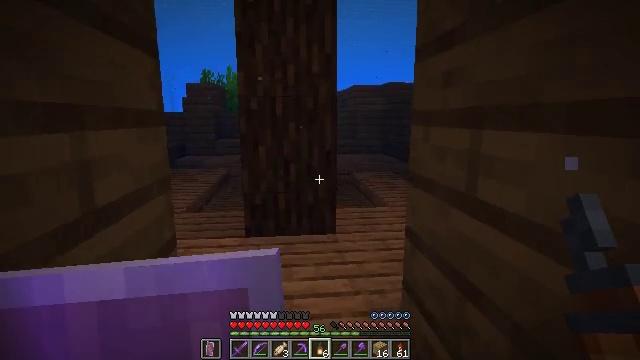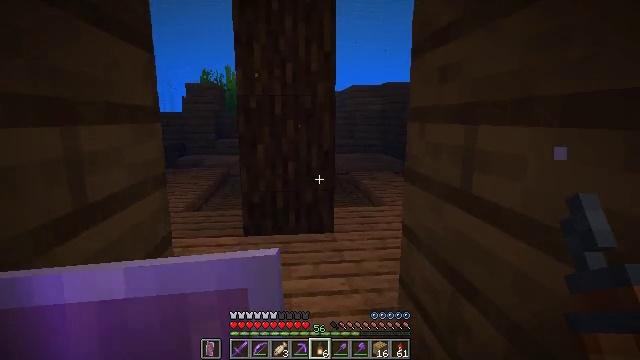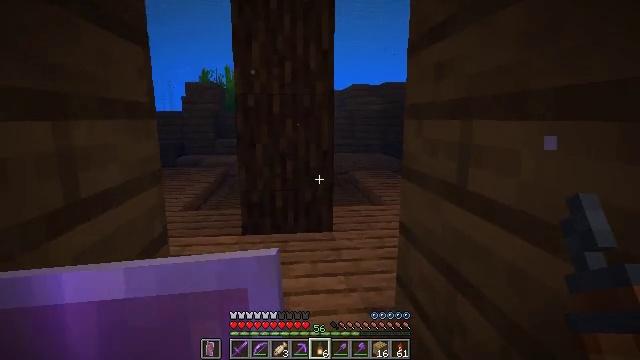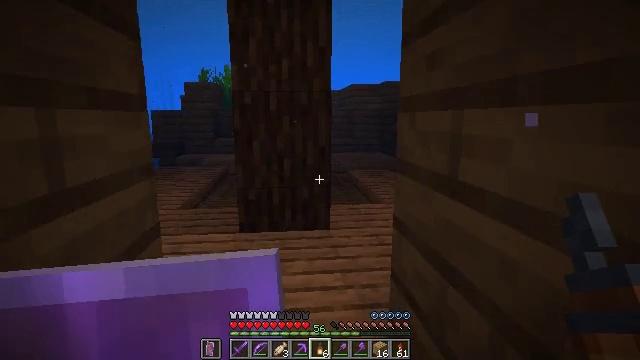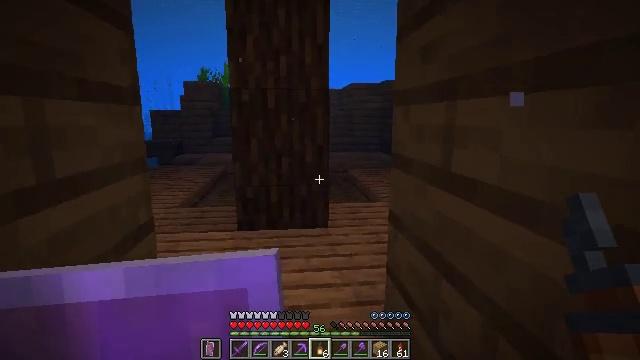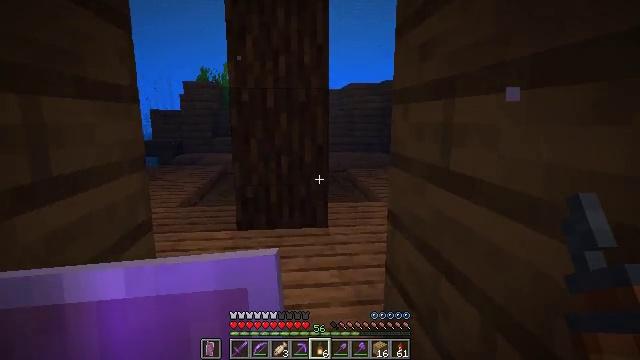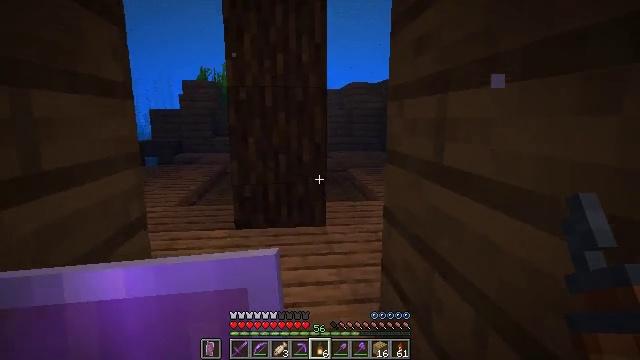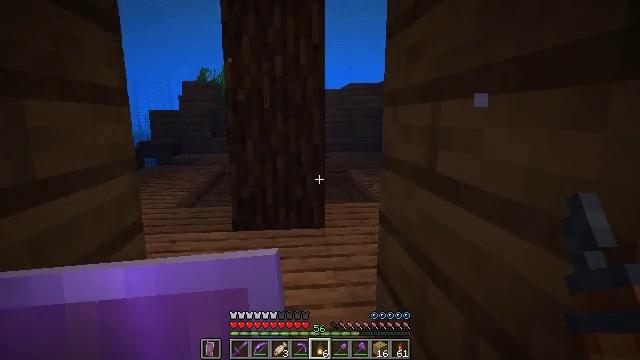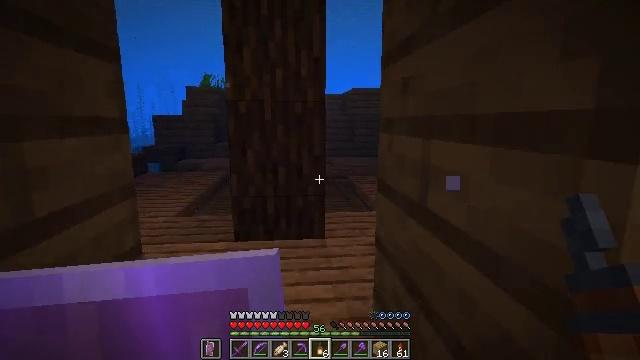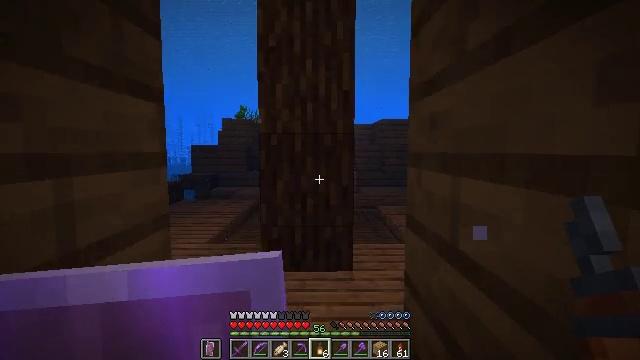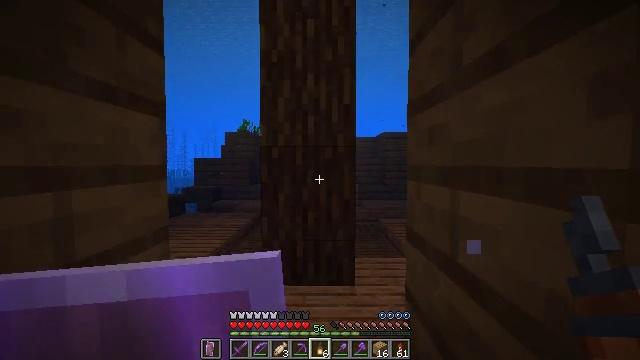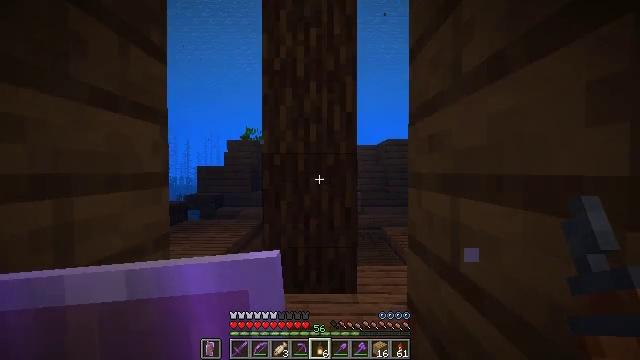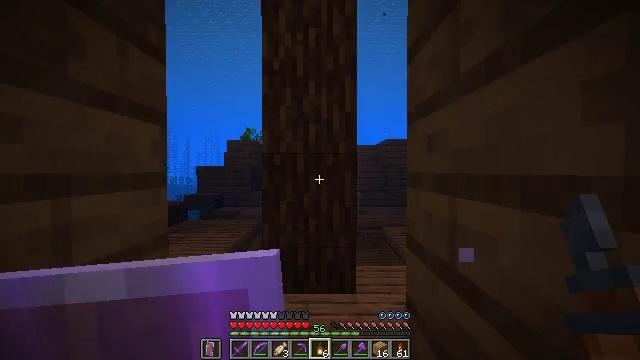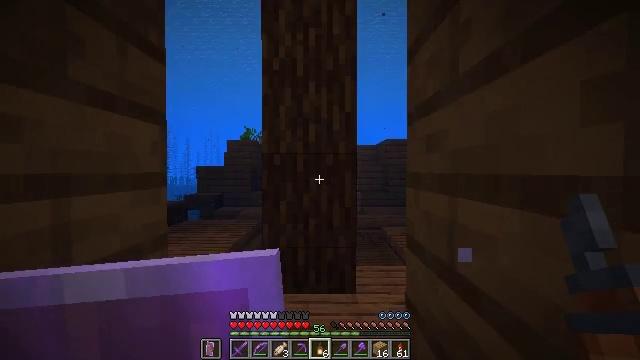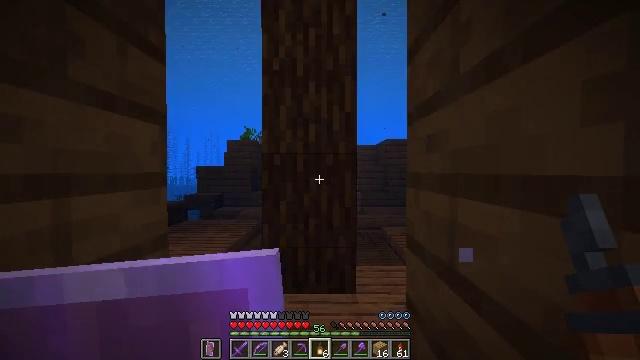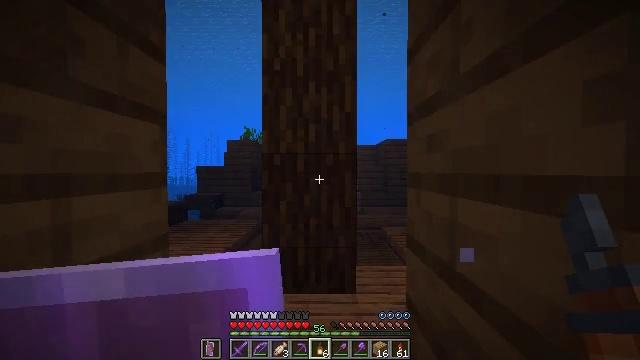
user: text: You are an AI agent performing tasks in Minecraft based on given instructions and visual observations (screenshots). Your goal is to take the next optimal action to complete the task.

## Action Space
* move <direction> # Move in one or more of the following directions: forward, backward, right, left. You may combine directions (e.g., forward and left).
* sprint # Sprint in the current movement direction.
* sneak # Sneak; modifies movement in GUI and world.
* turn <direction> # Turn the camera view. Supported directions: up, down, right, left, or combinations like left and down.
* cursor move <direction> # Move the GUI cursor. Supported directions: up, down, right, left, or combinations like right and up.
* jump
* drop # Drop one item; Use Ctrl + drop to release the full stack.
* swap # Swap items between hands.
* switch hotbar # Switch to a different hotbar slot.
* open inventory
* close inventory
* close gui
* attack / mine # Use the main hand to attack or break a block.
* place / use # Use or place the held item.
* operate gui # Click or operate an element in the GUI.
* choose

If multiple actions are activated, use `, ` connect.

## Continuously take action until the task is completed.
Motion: motion action
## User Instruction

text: Gather the jungle slab for reuse.
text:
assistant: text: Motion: move forward
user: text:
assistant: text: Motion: move forward
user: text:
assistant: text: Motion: move forward
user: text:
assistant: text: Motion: move forward
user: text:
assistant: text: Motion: move forward
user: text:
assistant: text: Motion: move forward, jump
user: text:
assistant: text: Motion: move forward, jump
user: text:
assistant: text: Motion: move forward, jump
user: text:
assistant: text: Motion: move forward, turn left and up, jump
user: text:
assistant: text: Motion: move forward, turn up, jump
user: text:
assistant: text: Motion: move forward, turn up, jump
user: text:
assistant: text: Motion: move forward, jump
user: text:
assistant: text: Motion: move forward, jump
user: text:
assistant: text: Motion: move forward, jump
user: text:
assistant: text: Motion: move forward, jump
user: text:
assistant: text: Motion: move forward, jump
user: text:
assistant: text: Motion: move forward, jump
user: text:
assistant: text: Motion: move forward, jump
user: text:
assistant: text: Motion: move forward, turn up, jump
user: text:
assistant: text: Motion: move forward, turn left and up, jump
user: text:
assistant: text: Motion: move forward, turn right and up
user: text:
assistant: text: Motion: move forward, turn right and up
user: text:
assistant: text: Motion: move forward, turn right and up
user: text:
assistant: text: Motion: move forward
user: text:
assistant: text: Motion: move forward
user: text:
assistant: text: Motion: move forward, jump
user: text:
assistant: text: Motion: move forward, sprint, jump
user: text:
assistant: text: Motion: move forward, sprint, jump
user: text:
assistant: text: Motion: move forward, sprint, jump
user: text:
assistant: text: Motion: move forward, sprint, turn left and down, jump